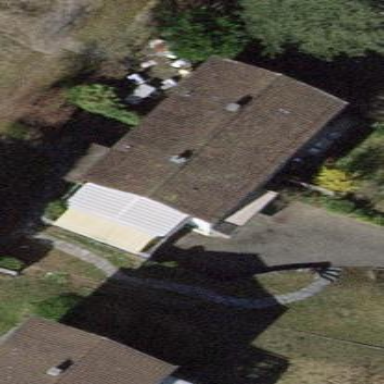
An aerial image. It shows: Terrace building.